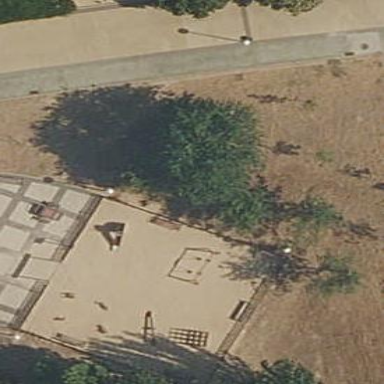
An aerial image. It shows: Playground area for leisure activities on the land.